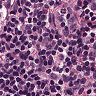
Metastatic tissue present: no